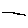
Label: line